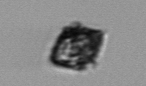
Label: Kryptoperidinium_triquetrum